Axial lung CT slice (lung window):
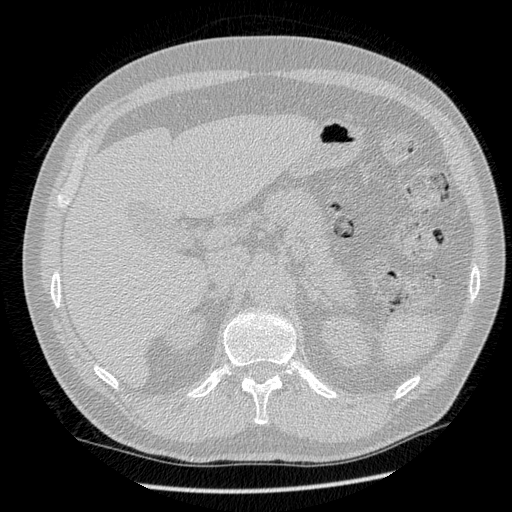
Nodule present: no